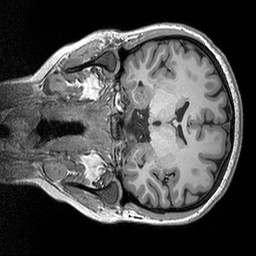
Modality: T1w
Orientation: coronal
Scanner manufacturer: siemens
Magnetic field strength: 3 T
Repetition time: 2.53 s
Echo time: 0.00298 s